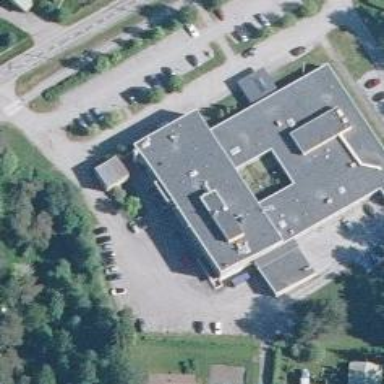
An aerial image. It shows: Healthcare facility identified as hospital.